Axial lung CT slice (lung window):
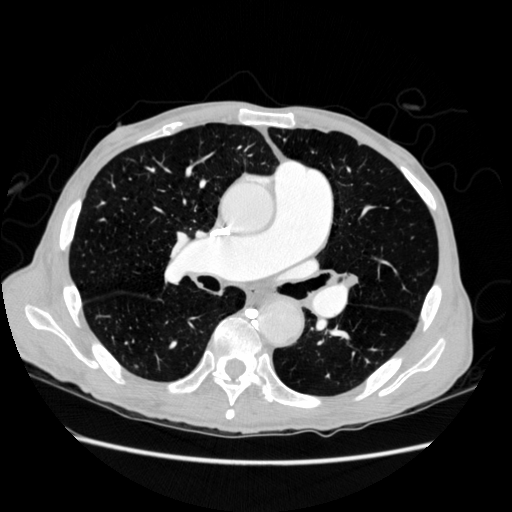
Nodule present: no